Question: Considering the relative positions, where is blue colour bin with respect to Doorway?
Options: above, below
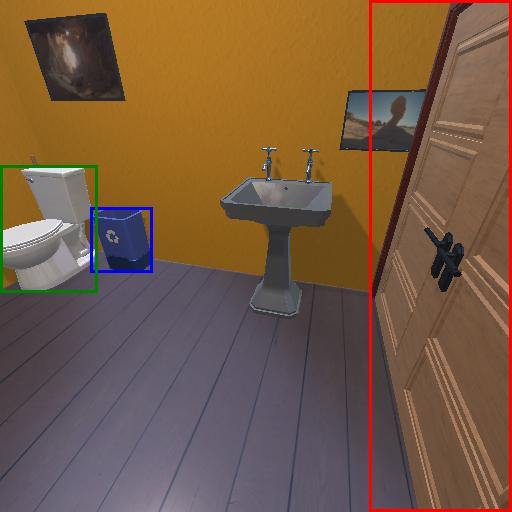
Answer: above